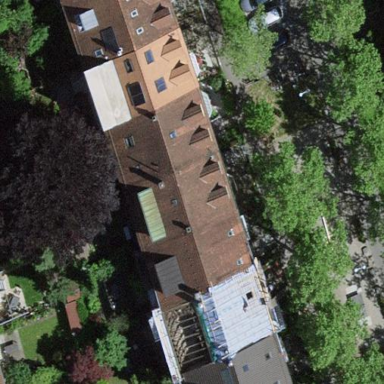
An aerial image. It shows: Terrace building.